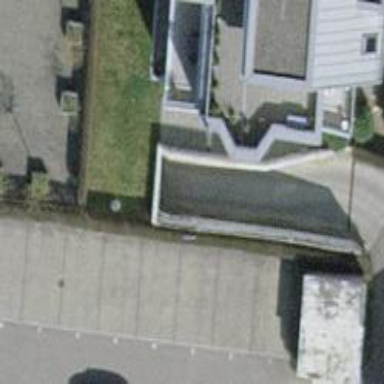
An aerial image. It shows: Parking entrance.